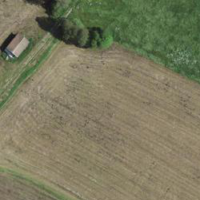
EUNIS habitat code: 52
Species observed at this site:
Arianta arbustorum